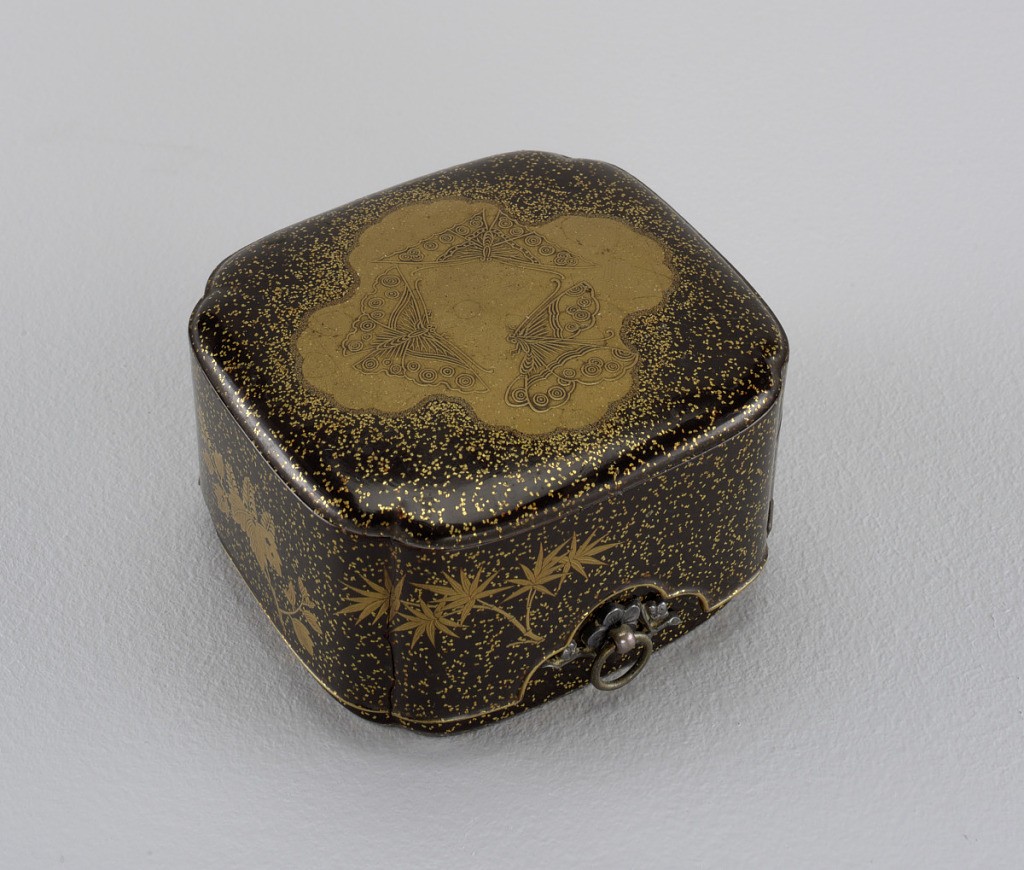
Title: Rectangular box with cover
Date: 1875–1900
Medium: lacquered wood, metal
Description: Corners rounded and lobed. Deep, overhanging cover (A) with trefoil cut at base of each long side in which is centered on lower section of box (B) silver ring in silver twig and blossom mount. Ji-maki ground with cover showing scalloped quatrefoil in fun-dame containing three butterflies in relief outline. Sides of cover and base decorated with bamboo and paulownia.